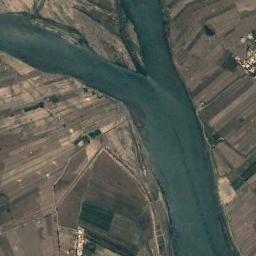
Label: river